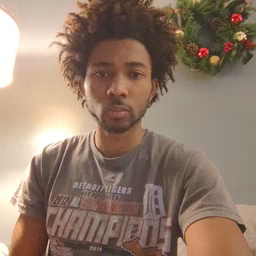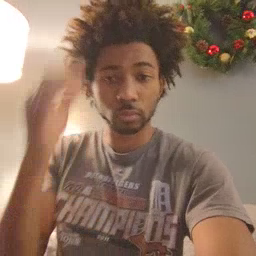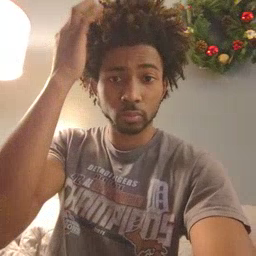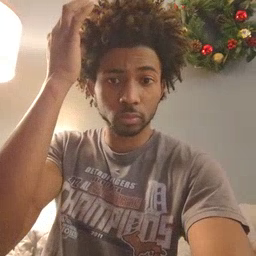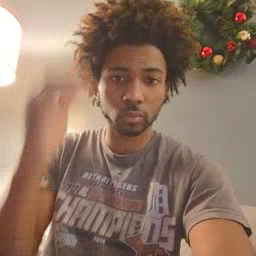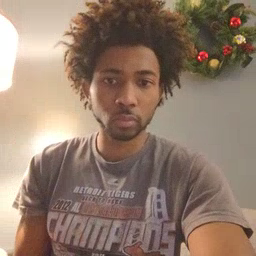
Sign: hair